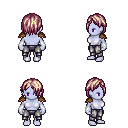
a pixel art fantasy rpg character, female body template, dark elf, purple skin, leather shoulder armor, metal pants, white blonde bangs hairstyle, white cloth bracers, four views (front, back, left, right), 2x2 character sprite sheet, small pixel art, hard edges, no anti-aliasing